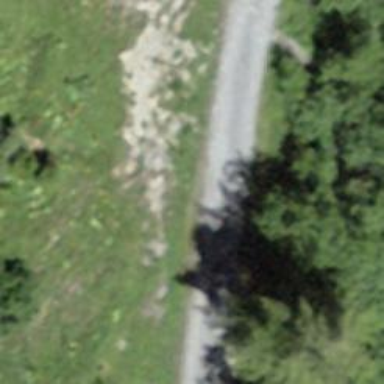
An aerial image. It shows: Service road with gravel surface.